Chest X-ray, AP view. Patient: 26 years old, sex M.
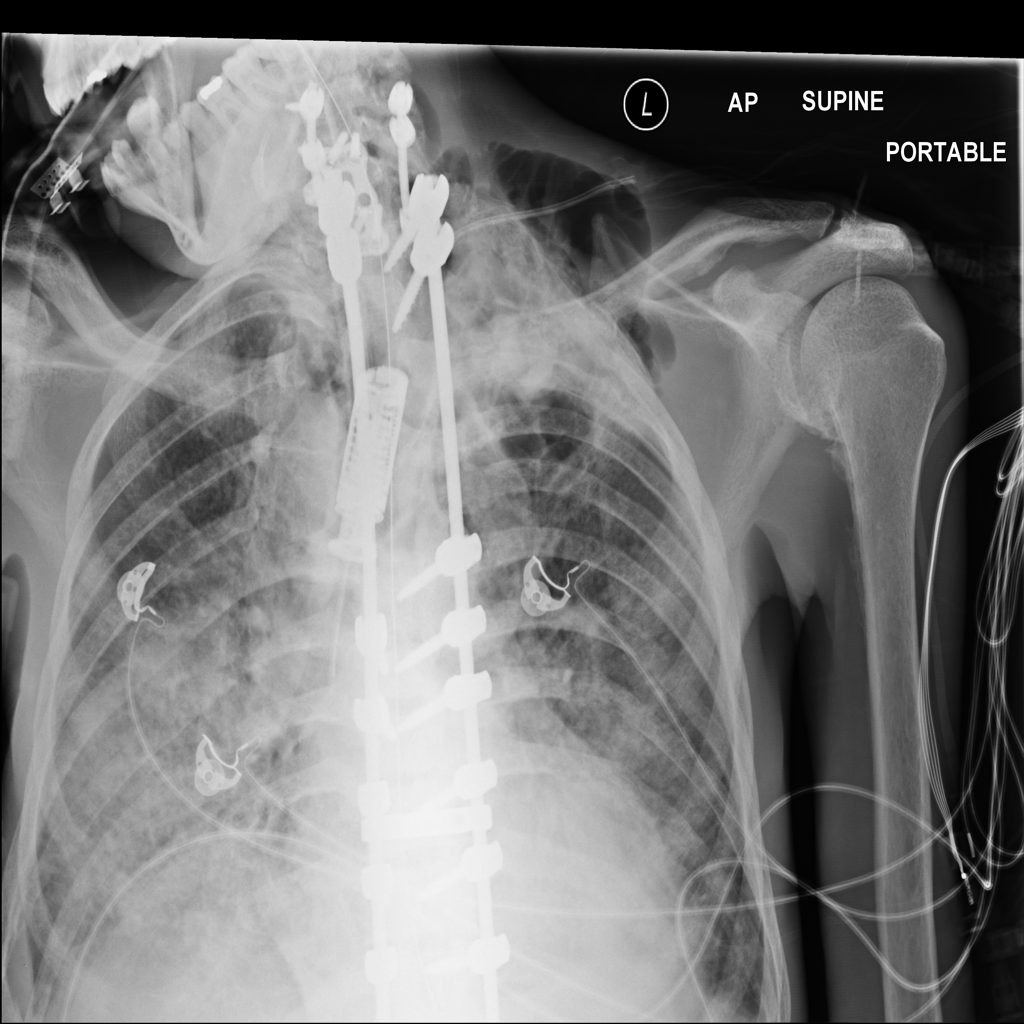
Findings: Infiltration, Nodule